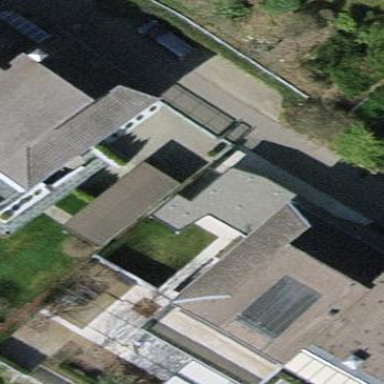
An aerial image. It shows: View of roof of building.